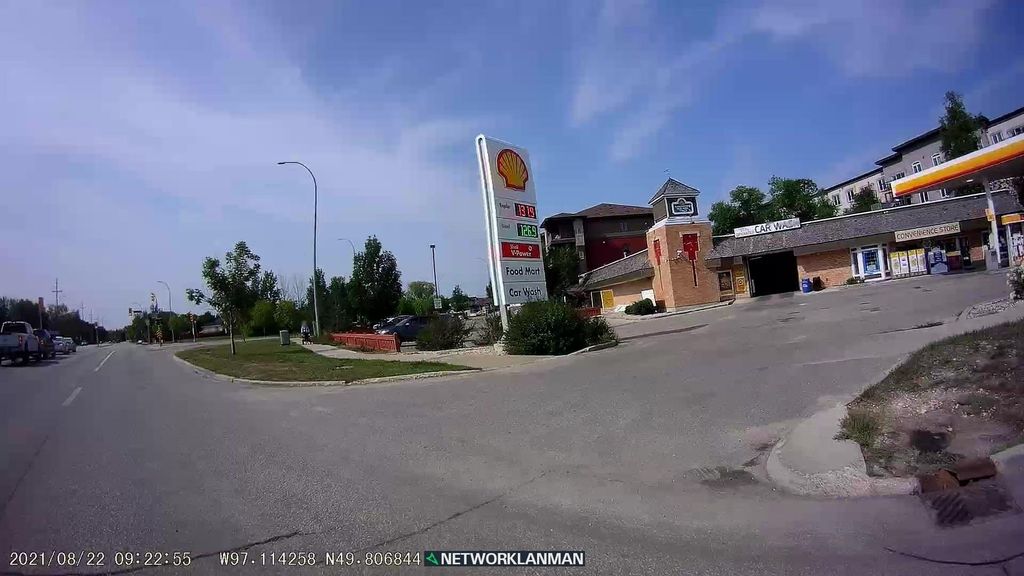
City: winnipeg